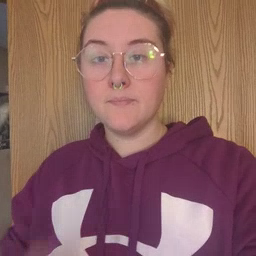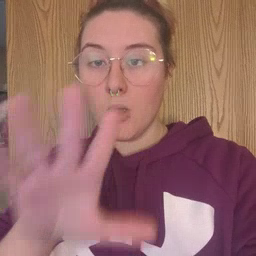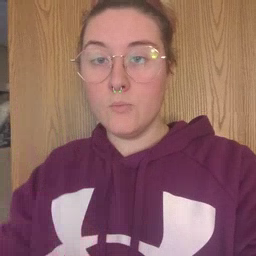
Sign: blow